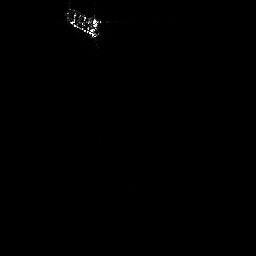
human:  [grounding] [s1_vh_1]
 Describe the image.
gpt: In the satellite image, there is  <ref>1 medium ship </ref> <box>[[24, 2, 39, 14, 0]]</box> located at top.